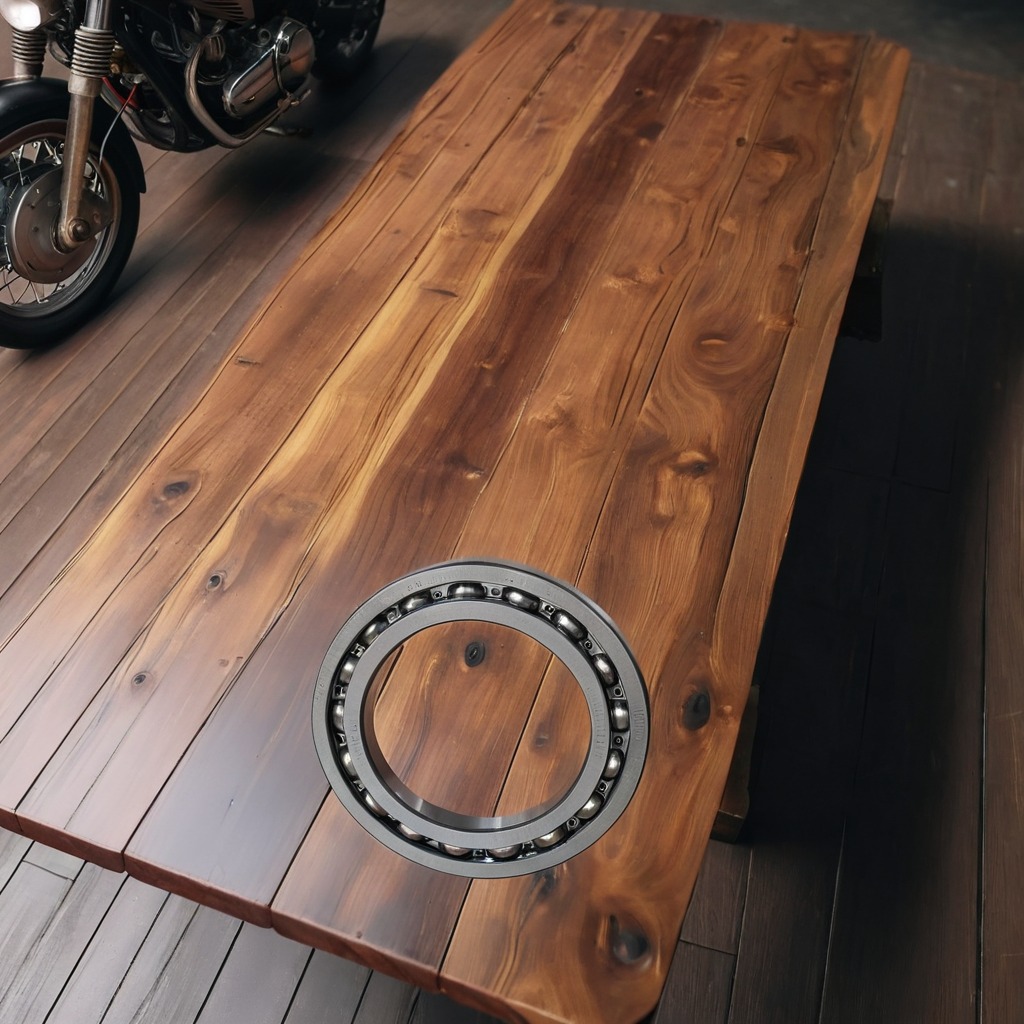
A metal ball bearing is lying on the oil-spilled wooden table in a vintage motorcycle garage.